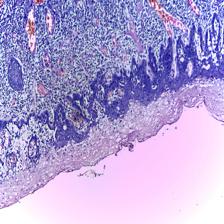
Diagnosis: Normal